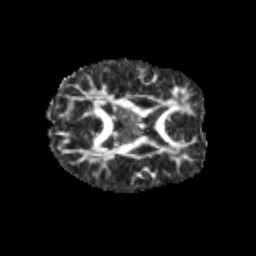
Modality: FA
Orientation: axial
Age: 13
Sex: female
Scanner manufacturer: siemens
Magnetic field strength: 3 T
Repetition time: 3.8 s
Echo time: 0.07 s